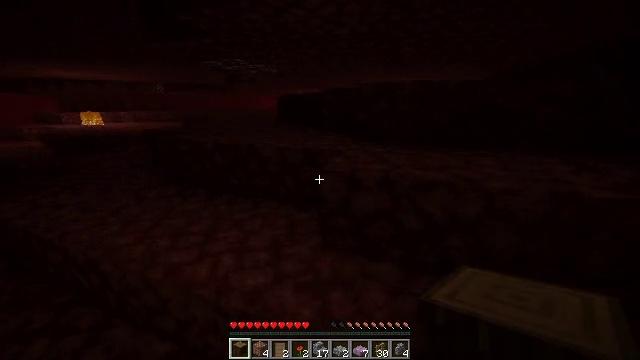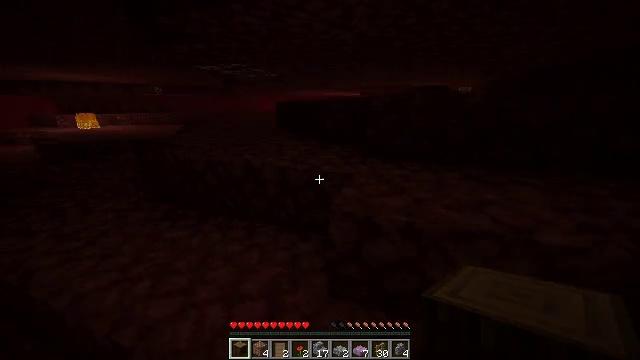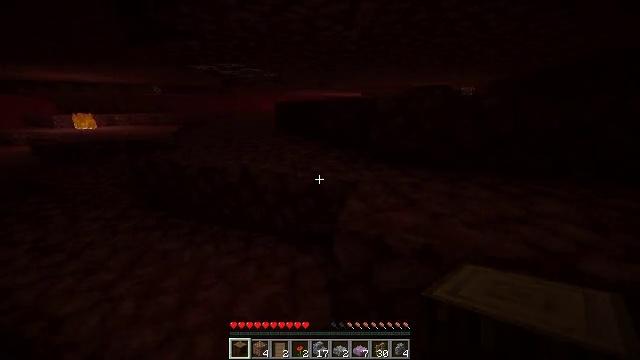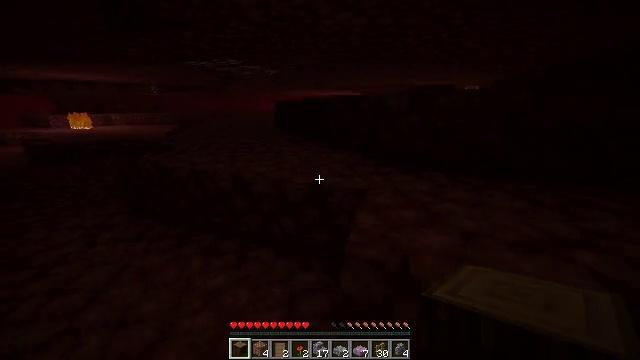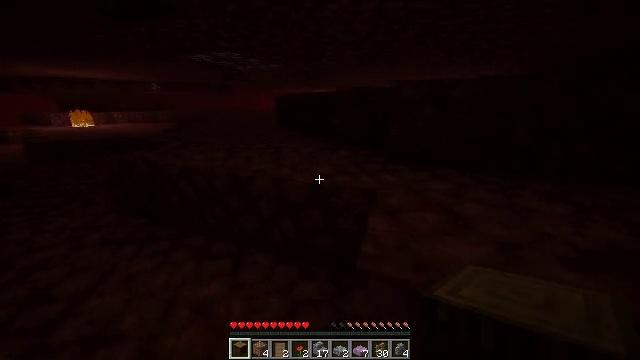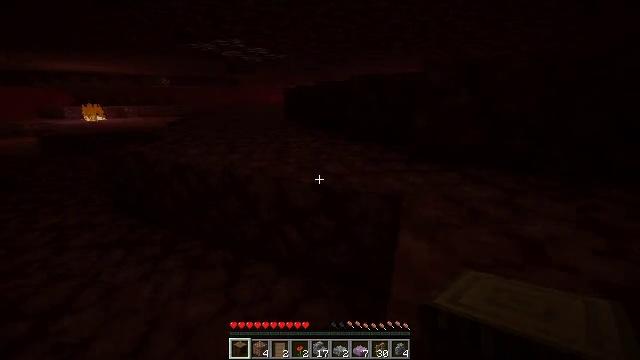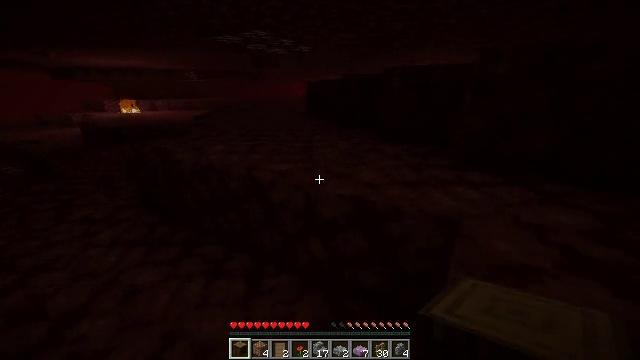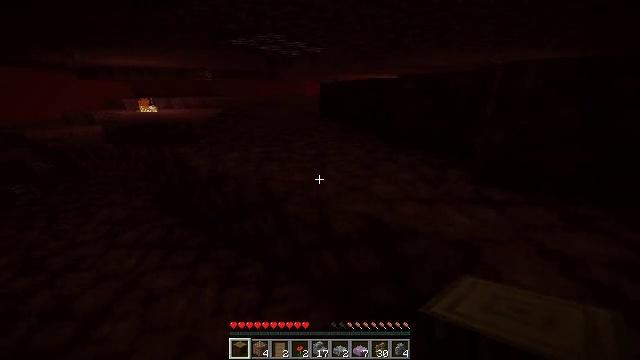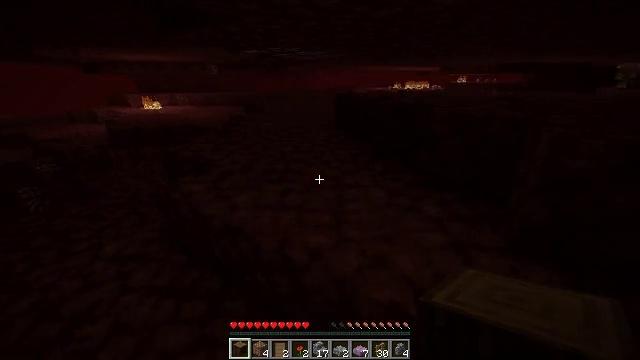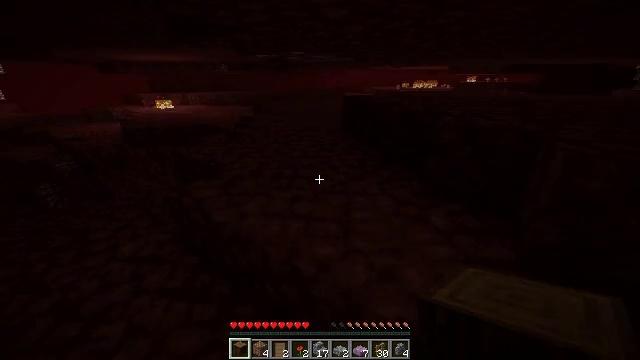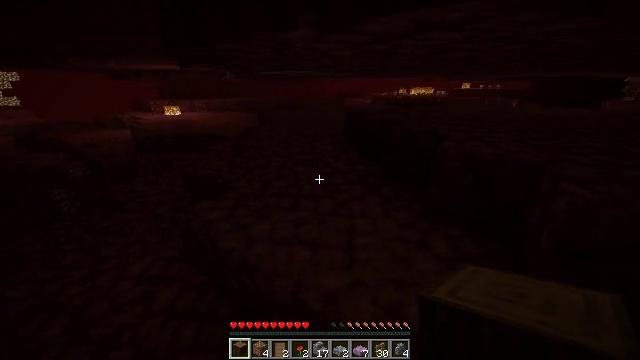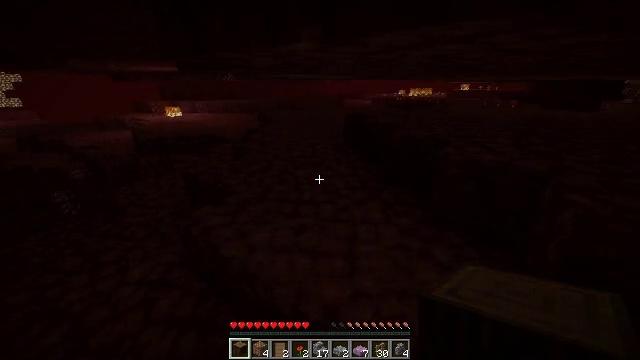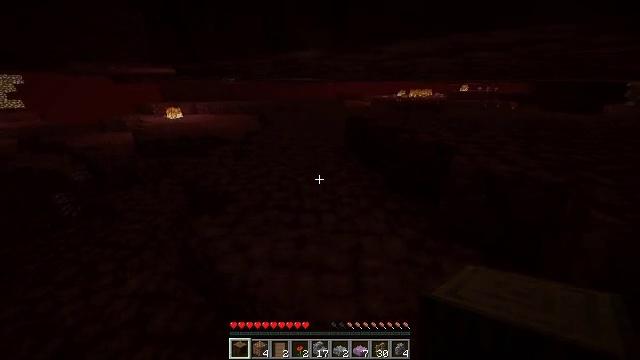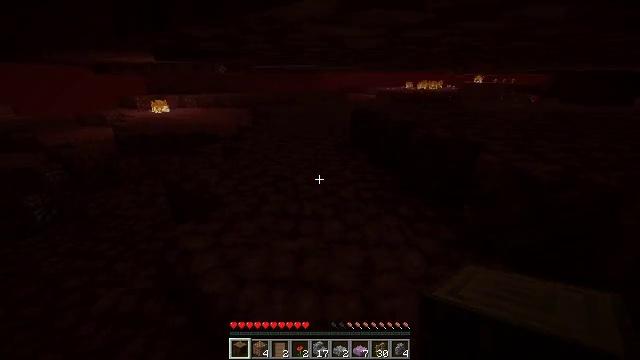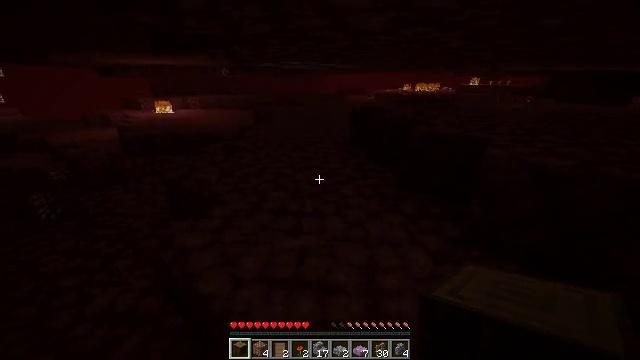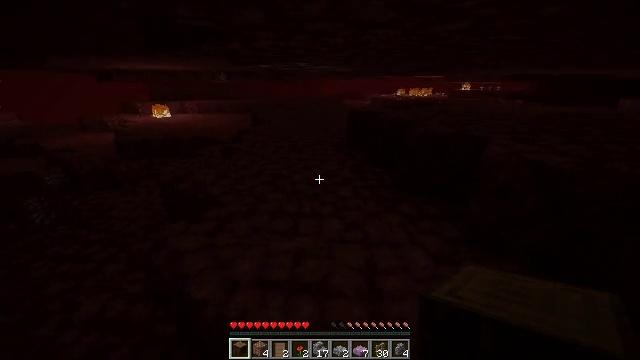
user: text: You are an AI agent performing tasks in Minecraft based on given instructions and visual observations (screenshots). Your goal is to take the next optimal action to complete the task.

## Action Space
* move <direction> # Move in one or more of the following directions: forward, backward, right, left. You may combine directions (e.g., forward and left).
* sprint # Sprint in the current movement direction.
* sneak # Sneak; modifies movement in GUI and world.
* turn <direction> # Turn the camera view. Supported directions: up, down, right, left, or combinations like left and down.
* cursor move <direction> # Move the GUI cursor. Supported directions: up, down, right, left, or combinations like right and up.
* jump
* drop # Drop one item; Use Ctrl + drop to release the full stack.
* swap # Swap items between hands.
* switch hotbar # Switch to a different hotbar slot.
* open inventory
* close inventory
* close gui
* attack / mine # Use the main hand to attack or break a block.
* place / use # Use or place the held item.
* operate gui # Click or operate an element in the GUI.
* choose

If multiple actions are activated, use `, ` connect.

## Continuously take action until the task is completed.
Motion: motion action
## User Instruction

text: Remove the fire source.
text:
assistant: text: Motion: move forward, sprint, jump
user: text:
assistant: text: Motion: move forward, sprint, jump
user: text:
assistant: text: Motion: move forward, sprint, jump
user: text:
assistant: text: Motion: move forward, sprint, jump
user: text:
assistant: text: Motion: move forward, sprint, turn left and down, jump
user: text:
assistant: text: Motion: move forward, sprint, turn left and down, jump
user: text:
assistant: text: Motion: move forward, sprint, turn left, jump
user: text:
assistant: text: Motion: move forward, sprint, turn left, jump
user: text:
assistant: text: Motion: move forward, sprint, turn left, jump
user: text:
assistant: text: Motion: move forward, sprint, jump
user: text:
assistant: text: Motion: move forward, sprint, jump
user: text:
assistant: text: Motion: move forward, sprint, jump
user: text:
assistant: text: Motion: move forward, sprint, jump
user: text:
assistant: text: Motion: move forward, sprint, jump
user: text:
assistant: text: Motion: move forward, sprint, jump
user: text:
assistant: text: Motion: move forward, sprint, turn right and up, jump
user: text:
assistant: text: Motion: move forward, sprint, jump
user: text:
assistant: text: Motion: move forward, sprint, turn right, jump
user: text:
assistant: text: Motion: move forward, sprint, jump
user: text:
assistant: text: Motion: move forward, sprint, jump
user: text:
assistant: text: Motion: move forward, sprint, jump
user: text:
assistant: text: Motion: move forward, sprint, jump
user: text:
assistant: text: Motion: move forward, sprint, jump
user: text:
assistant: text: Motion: move forward, sprint, jump
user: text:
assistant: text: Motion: move forward, sprint, jump
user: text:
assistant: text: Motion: move forward, sprint, jump
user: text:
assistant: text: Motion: move forward, sprint, turn right, jump
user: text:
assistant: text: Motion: move forward, sprint, jump
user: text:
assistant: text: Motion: move forward, sprint, jump
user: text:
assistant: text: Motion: move forward, sprint, turn right, jump